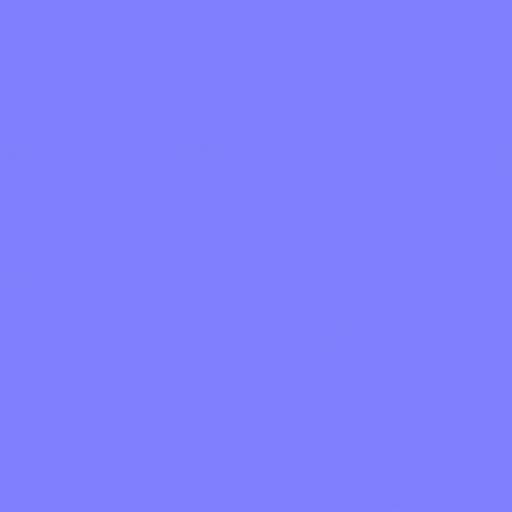
plastic red smooth